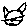
Label: cat